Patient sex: F
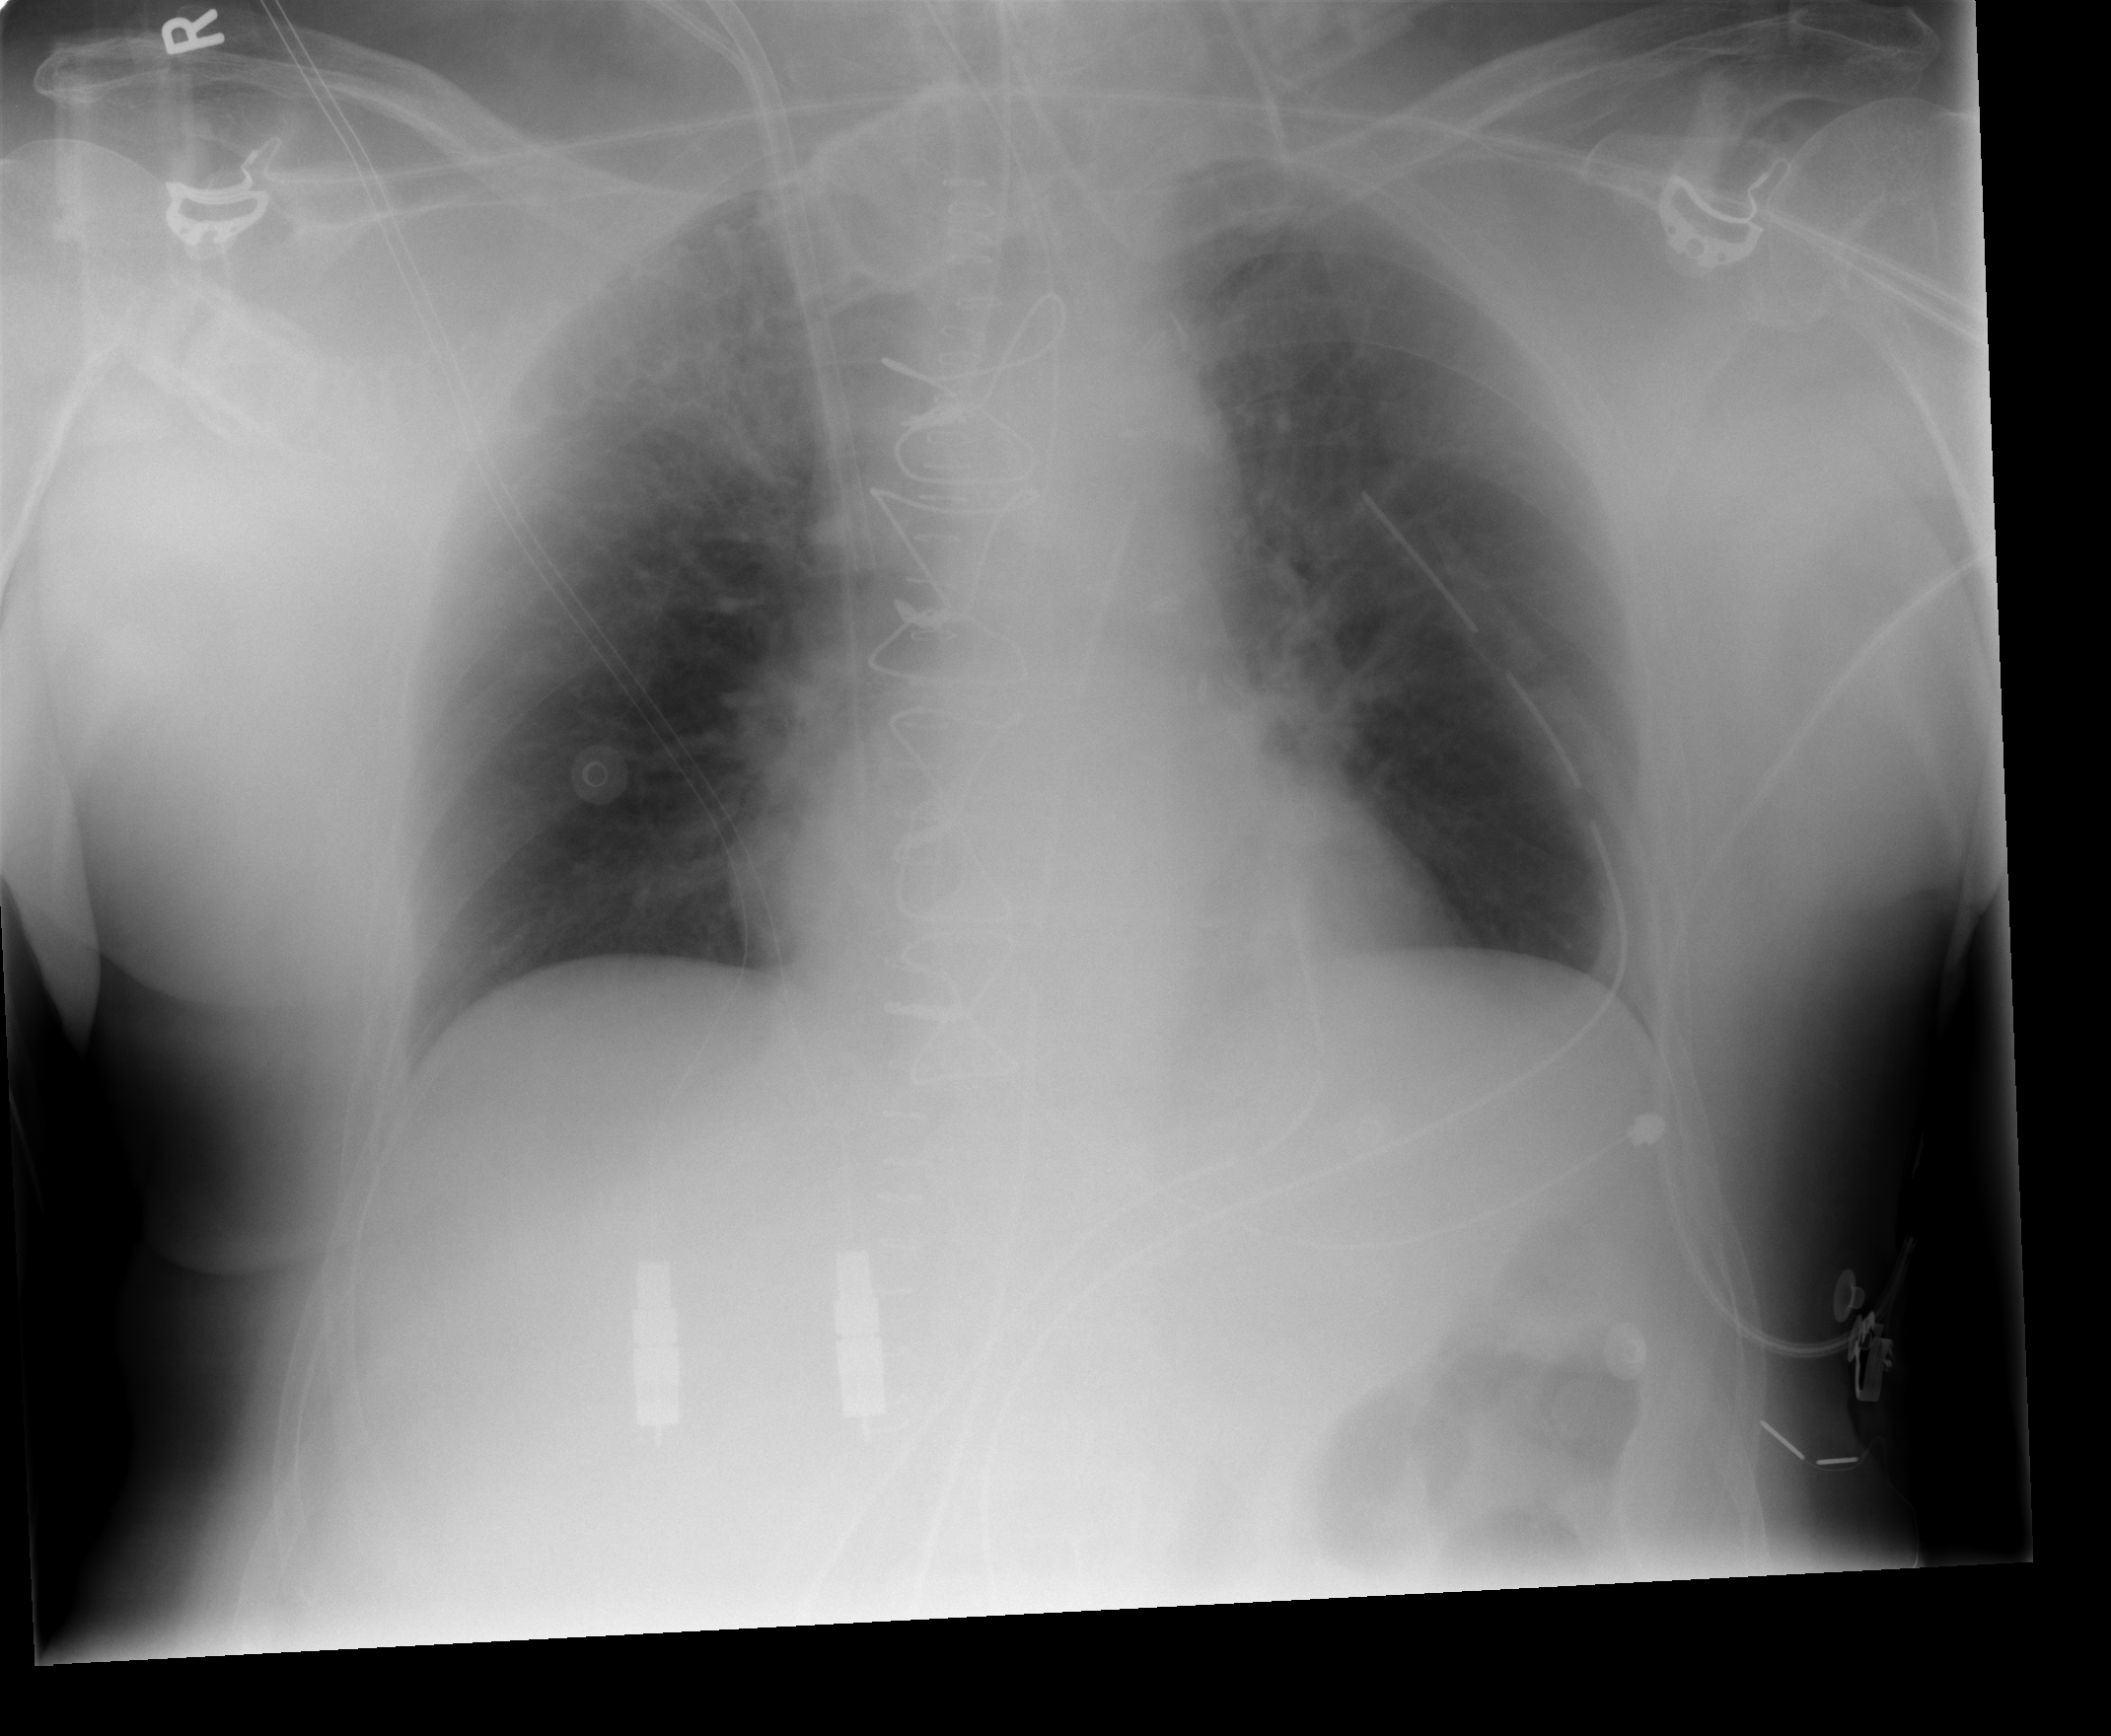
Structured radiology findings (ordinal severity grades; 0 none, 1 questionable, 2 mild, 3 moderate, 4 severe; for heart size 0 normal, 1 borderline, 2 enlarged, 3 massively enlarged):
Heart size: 1
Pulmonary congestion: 2
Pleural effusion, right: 0
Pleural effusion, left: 0
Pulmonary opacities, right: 0
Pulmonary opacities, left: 0
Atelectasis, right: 0
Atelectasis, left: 0